Question: My website header is not properly filling the entire screen. What could cause it to not fill the whole screen properly?
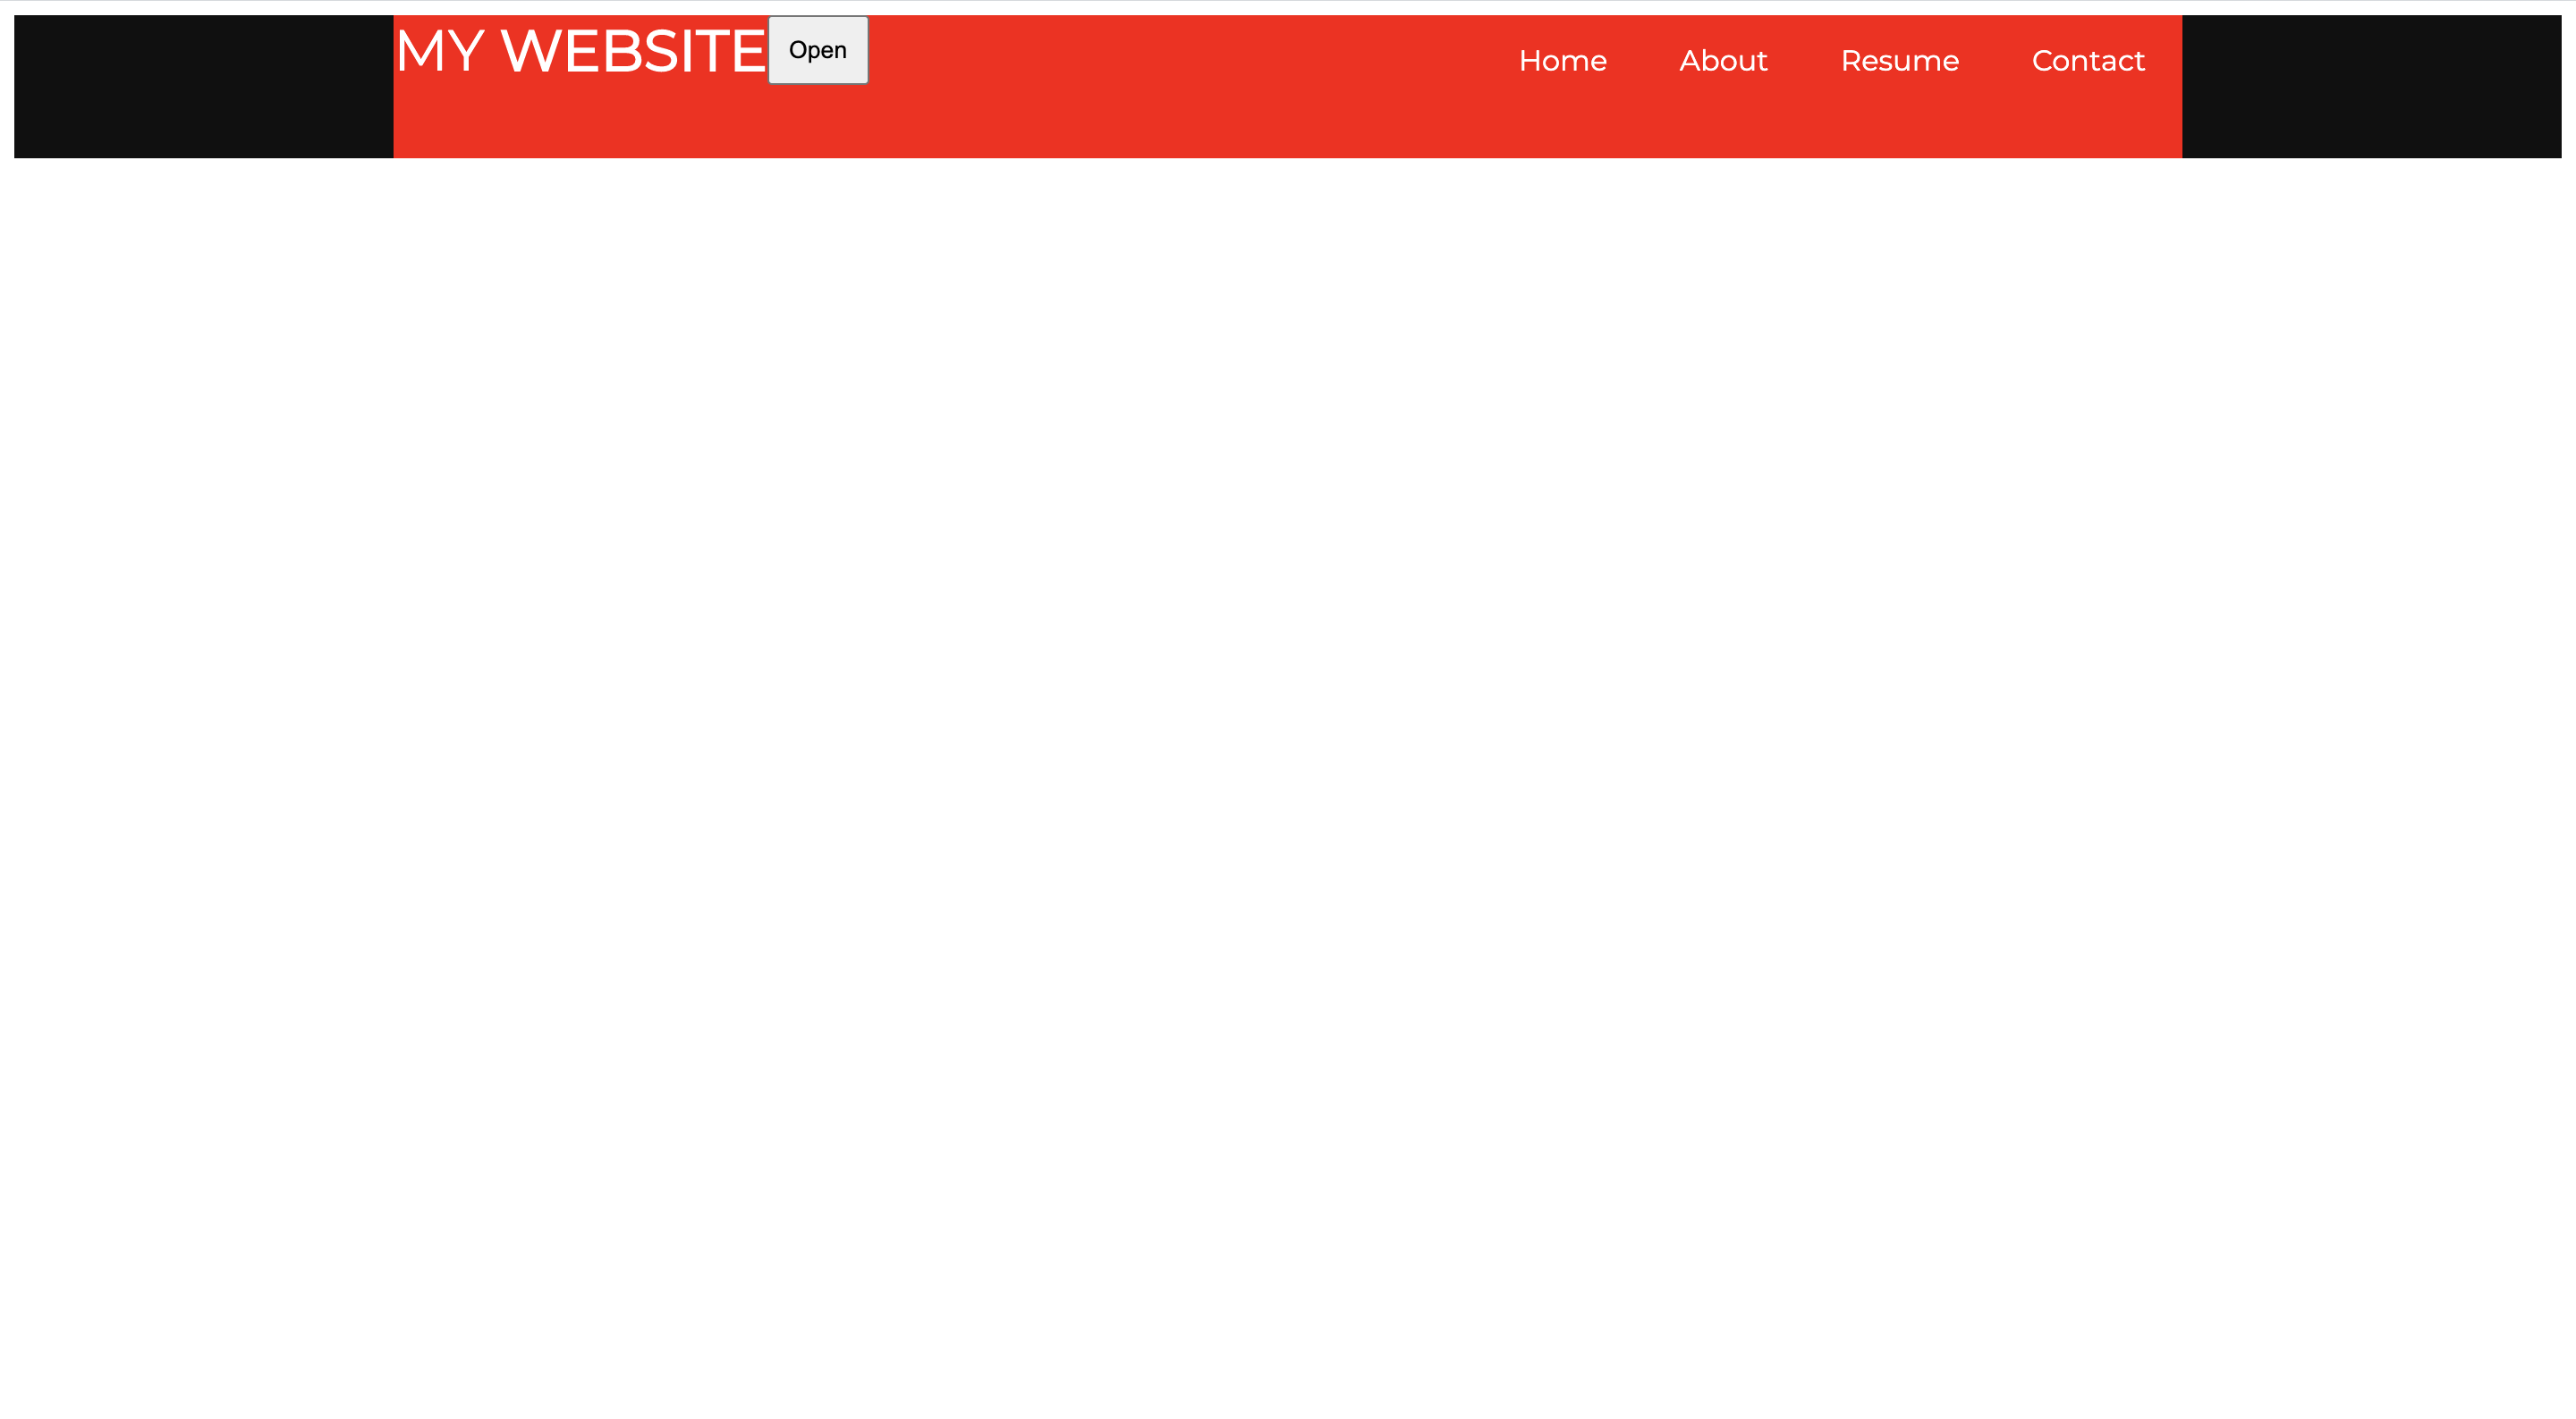
Answer: Reset the default spacing of body and html.
'''
html, body {
margin: 0;
padding: 0;
}
'''